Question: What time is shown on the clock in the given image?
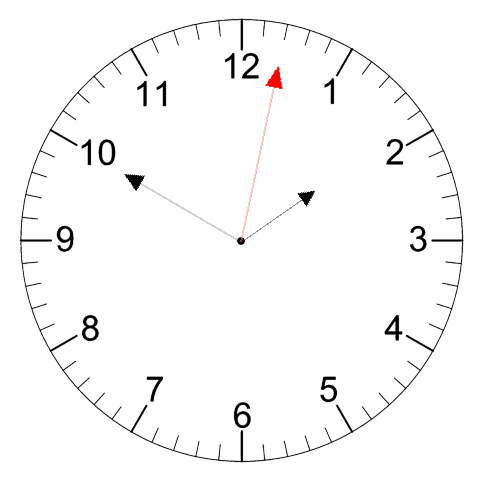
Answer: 01:50:02